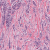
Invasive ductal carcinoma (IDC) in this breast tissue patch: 1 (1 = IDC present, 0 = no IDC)